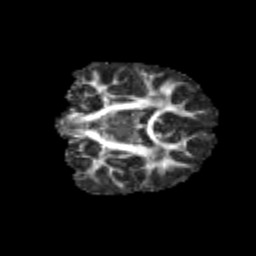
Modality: FA
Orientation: coronal
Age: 9
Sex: female
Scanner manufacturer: siemens
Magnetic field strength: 3 T
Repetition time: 3.8 s
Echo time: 0.07 s